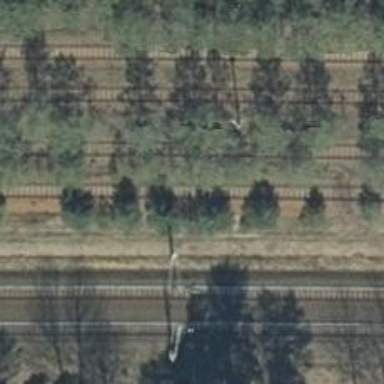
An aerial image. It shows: Rail spur service.